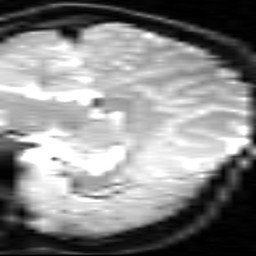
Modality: inplaneT2
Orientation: sagittal
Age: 21
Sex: female